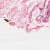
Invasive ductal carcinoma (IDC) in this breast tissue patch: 0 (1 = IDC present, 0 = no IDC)